Question: I have couple of VS2003 web applications projects and can't open them in VS2013. Every time I get the following:

What modification should I make in .csproj file to be able open project in VS2013?
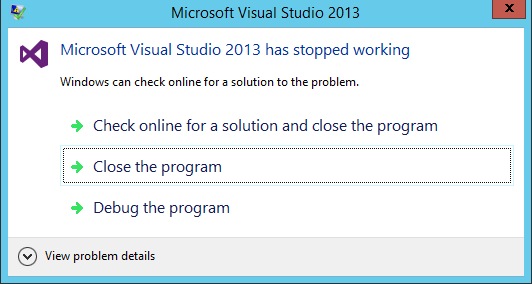
Answer: I had this issue before, I recommend creating a new project with the correct .net framework, guessing .net 2.0, and then copy the files from the old project into the new project.